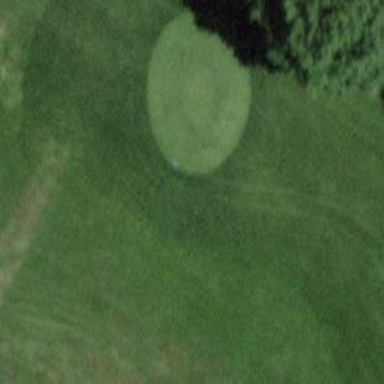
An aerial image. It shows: Grassy area designated as golf tee.